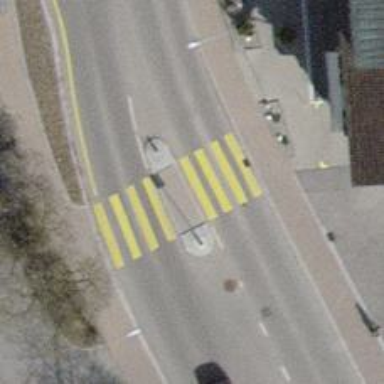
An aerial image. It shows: Kerb barrier.